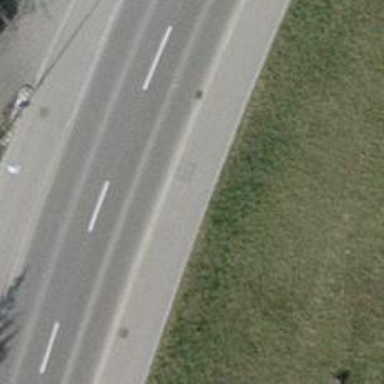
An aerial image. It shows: Asphalt cycleway.